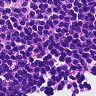
Metastatic tissue present: no